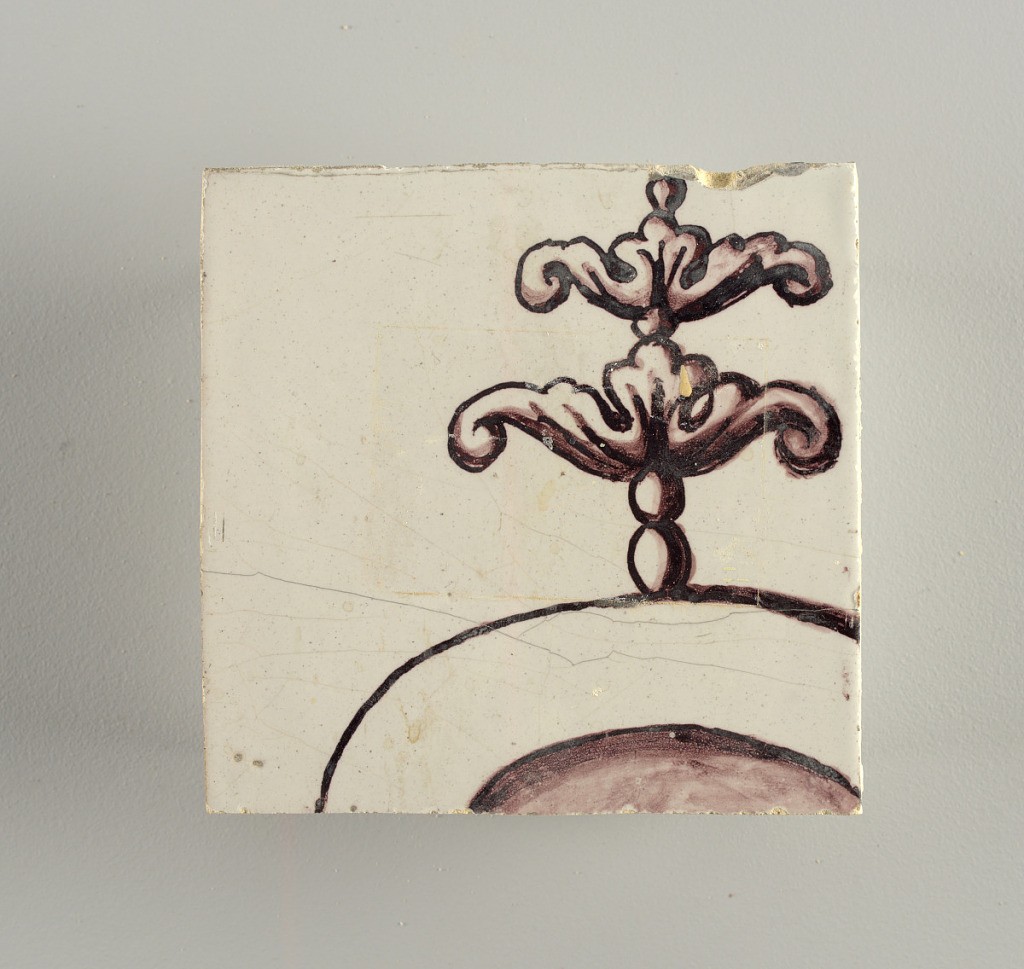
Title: Wall facing
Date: ca. 1725
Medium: tin-glazed earthenware, underglaze
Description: Running design for a frieze or a dado, composed of scrolls of foliage and strapwork, and four repeating motifs--a seated woman in a small upright oval medallion, a putto seated on a rocailled base, and strapwork in axial pattern.  The various panels, A to F, show various repeats of the same design, all being five tiles high and a varying number of tiles wide.